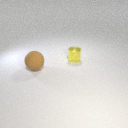
small yellow metal cylinder to the right of large brown rubber sphere